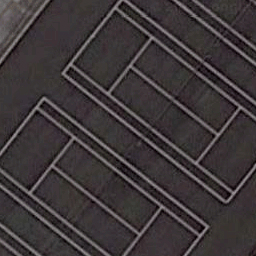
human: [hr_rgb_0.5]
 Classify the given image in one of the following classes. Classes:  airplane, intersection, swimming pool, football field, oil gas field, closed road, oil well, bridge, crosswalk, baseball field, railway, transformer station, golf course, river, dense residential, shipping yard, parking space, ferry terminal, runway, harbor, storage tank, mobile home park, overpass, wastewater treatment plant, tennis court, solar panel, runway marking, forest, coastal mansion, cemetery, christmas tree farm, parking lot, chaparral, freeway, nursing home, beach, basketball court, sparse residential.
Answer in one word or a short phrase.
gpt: tennis court